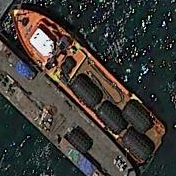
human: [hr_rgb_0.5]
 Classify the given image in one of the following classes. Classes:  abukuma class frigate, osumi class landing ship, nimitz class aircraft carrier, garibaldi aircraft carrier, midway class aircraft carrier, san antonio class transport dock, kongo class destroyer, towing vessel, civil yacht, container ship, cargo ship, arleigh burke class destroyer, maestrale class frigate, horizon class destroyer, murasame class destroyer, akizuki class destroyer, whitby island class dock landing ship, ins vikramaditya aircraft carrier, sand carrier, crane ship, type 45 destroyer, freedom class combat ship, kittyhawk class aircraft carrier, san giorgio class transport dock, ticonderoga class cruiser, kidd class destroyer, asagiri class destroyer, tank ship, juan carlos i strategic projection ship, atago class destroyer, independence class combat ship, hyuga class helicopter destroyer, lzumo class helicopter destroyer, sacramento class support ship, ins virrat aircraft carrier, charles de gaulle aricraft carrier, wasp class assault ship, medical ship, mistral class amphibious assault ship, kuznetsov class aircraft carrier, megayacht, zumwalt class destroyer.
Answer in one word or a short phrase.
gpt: Cargo ship